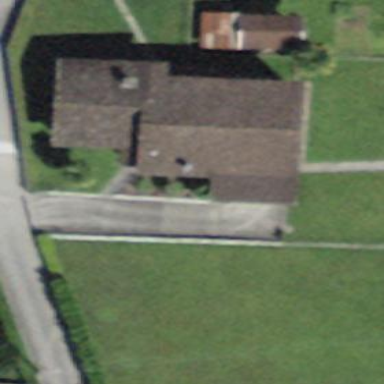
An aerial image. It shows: Detached building.